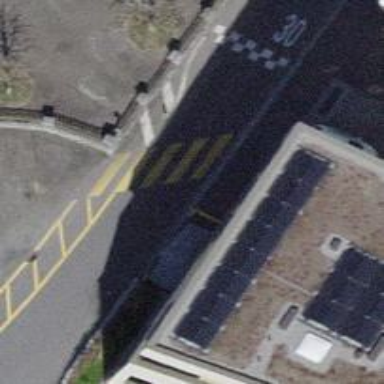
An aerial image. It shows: Kerb barrier.